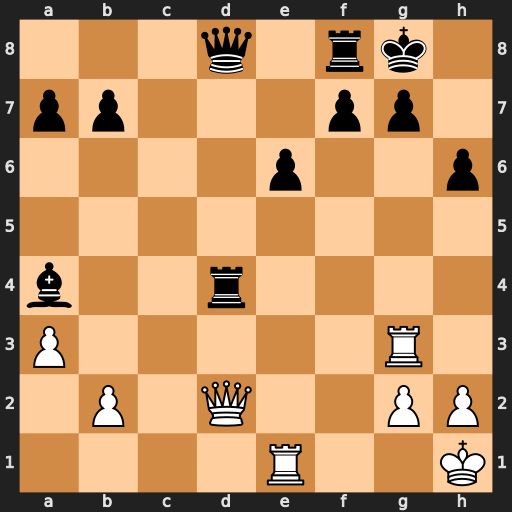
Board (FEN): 3q1rk1/pp3pp1/4p2p/8/b2r4/P5R1/1P1Q2PP/4R2K
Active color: w
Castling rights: -
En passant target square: -
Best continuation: Qxh6 g5 Rxg5+ Qxg5 Qxg5+